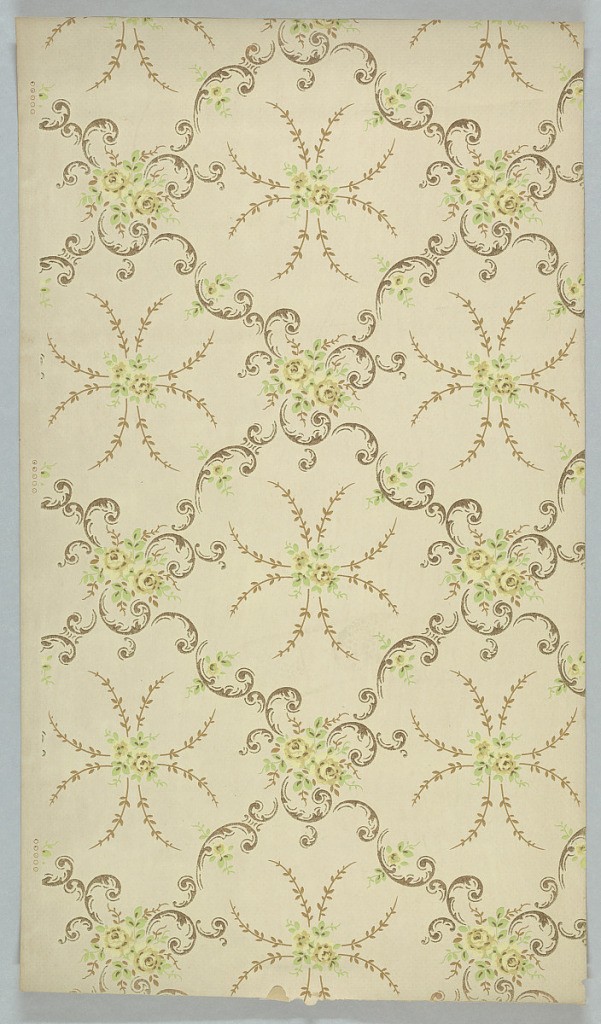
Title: Ceiling paper
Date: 1905–1915
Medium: Machine-printed paper, liquid mica
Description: Grid or trellis pattern composed of acanthus scrolls, a floral motif or bouquet fills the intersection. A foliate motif with eight branches, floral motif at center, fills each void. Printed in green, yellow, brown, and metallic gold on light colore ground.